Question: I have implemented the Auto Complete feature in YUI.
But what I would like to do is, when user selects a suggestion, the form should be submitted along with the suggestion
'''
<script>
YUI().use('array-extras','autocomplete','autocomplete-highlighters',function(Y) {
function locateModules(response) {
var results = [];
if(response && response.dimensions){
for (var i = 0; i < response.dimensions.length; i++) {
if(response.dimensions[i] && response.dimensions[i].refinements){
for (var j = 0; j < response.dimensions[i].refinements.length; j++) {
if(response.dimensions[i].refinements[j].refinements){
results = results.concat(response.dimensions[i].refinements[j].refinements)
}
results.push(response.dimensions[i].refinements[j]);
}
}
}
}
return Y.Array.filter(results, function(result) {
//some other conditions
return true;
});
}
Y.one('#searchId').plug(Y.Plugin.AutoComplete, {
resultHighlighter : 'phraseMatch',
resultListLocator : locateModules,
resultTextLocator : 'name',
source : '<%=autoCompleteURL%>&<portlet:namespace/>q={query}'
});
});
</script>
'''
and I have form like this
'''
<form ...>
<input name="searchId" id="searchId" placeholder="Search Product" />
......
</form>
'''
1. The auto-suggestions are coming properly. But when user selects the suggestion, it should be submitted in the form
2. There's another auto-suggestion box, which actually gets suggestion related to what users is typing as shown below

The 'Orange color' text/categories coming from YUI suggestion, how do I show them as shown in picture. [Tablets, Tablet Cases & Covers are coming from YUI]
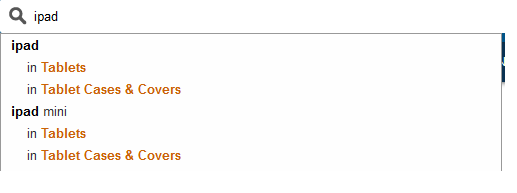
Answer: '''
Check nout the following code. I have pasted HTML, JavaScript and CSS separately.
'''
'''
<html>
<body class="yui3-skin-sam">
<div class="line">
<div id="invoice-customer-id">
<input type="text" value="x"/>
</div>
</div>
</body>
</html>
'''
'''
YUI().use('node', 'autocomplete', 'autocomplete-highlighters', 'autocomplete-filters', function (Y){
var node = Y.one('input'),
items = [0,1,2,3,4,5,6,7,8,9,'a', 'b', 'c', 'd', 'e', 'f', 'g', 'h', 'e', 'f'];
node.plug(Y.Plugin.AutoComplete, {
height: '100px',
minQueryLength: 0,
scrollIntoView: true,
circular: false,
resultHighlighter: 'phraseMatch',
resultFilters: 'phraseMatch',
source: items,
on : {
select : function(e) {
console.log(arguments); //TODO: update your code
}}
});
}); // end of javascript
'''
'''
.line {
overflow: hidden;
/* position: relative; */
}
.yui3-aclist-content {
overflow-y: auto;
}
#invoice-customer-id {
padding: 8% 0;
}
'''